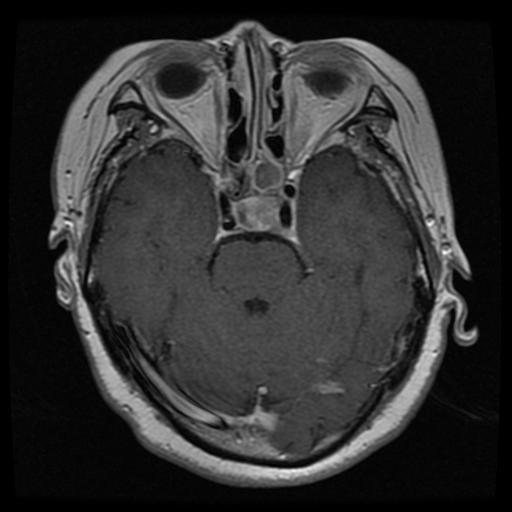
Label: pituitary